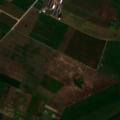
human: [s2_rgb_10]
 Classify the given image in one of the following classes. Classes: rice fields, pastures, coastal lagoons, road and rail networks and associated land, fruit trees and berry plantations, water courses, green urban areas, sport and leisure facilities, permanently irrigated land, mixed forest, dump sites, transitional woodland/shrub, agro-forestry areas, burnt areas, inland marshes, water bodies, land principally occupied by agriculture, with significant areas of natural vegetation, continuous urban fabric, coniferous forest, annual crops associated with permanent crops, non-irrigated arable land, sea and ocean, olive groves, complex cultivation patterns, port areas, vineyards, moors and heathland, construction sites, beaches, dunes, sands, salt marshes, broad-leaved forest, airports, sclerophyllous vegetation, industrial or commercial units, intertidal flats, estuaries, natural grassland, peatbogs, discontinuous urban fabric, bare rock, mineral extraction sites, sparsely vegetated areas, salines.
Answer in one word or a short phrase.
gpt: non-irrigated arable land, pastures, complex cultivation patterns